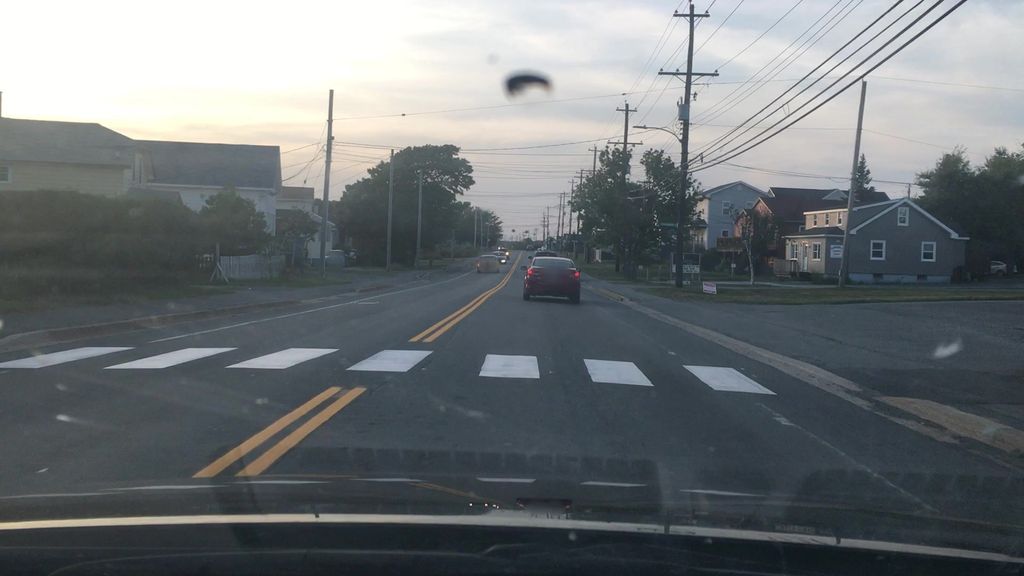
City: halifax